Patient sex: F
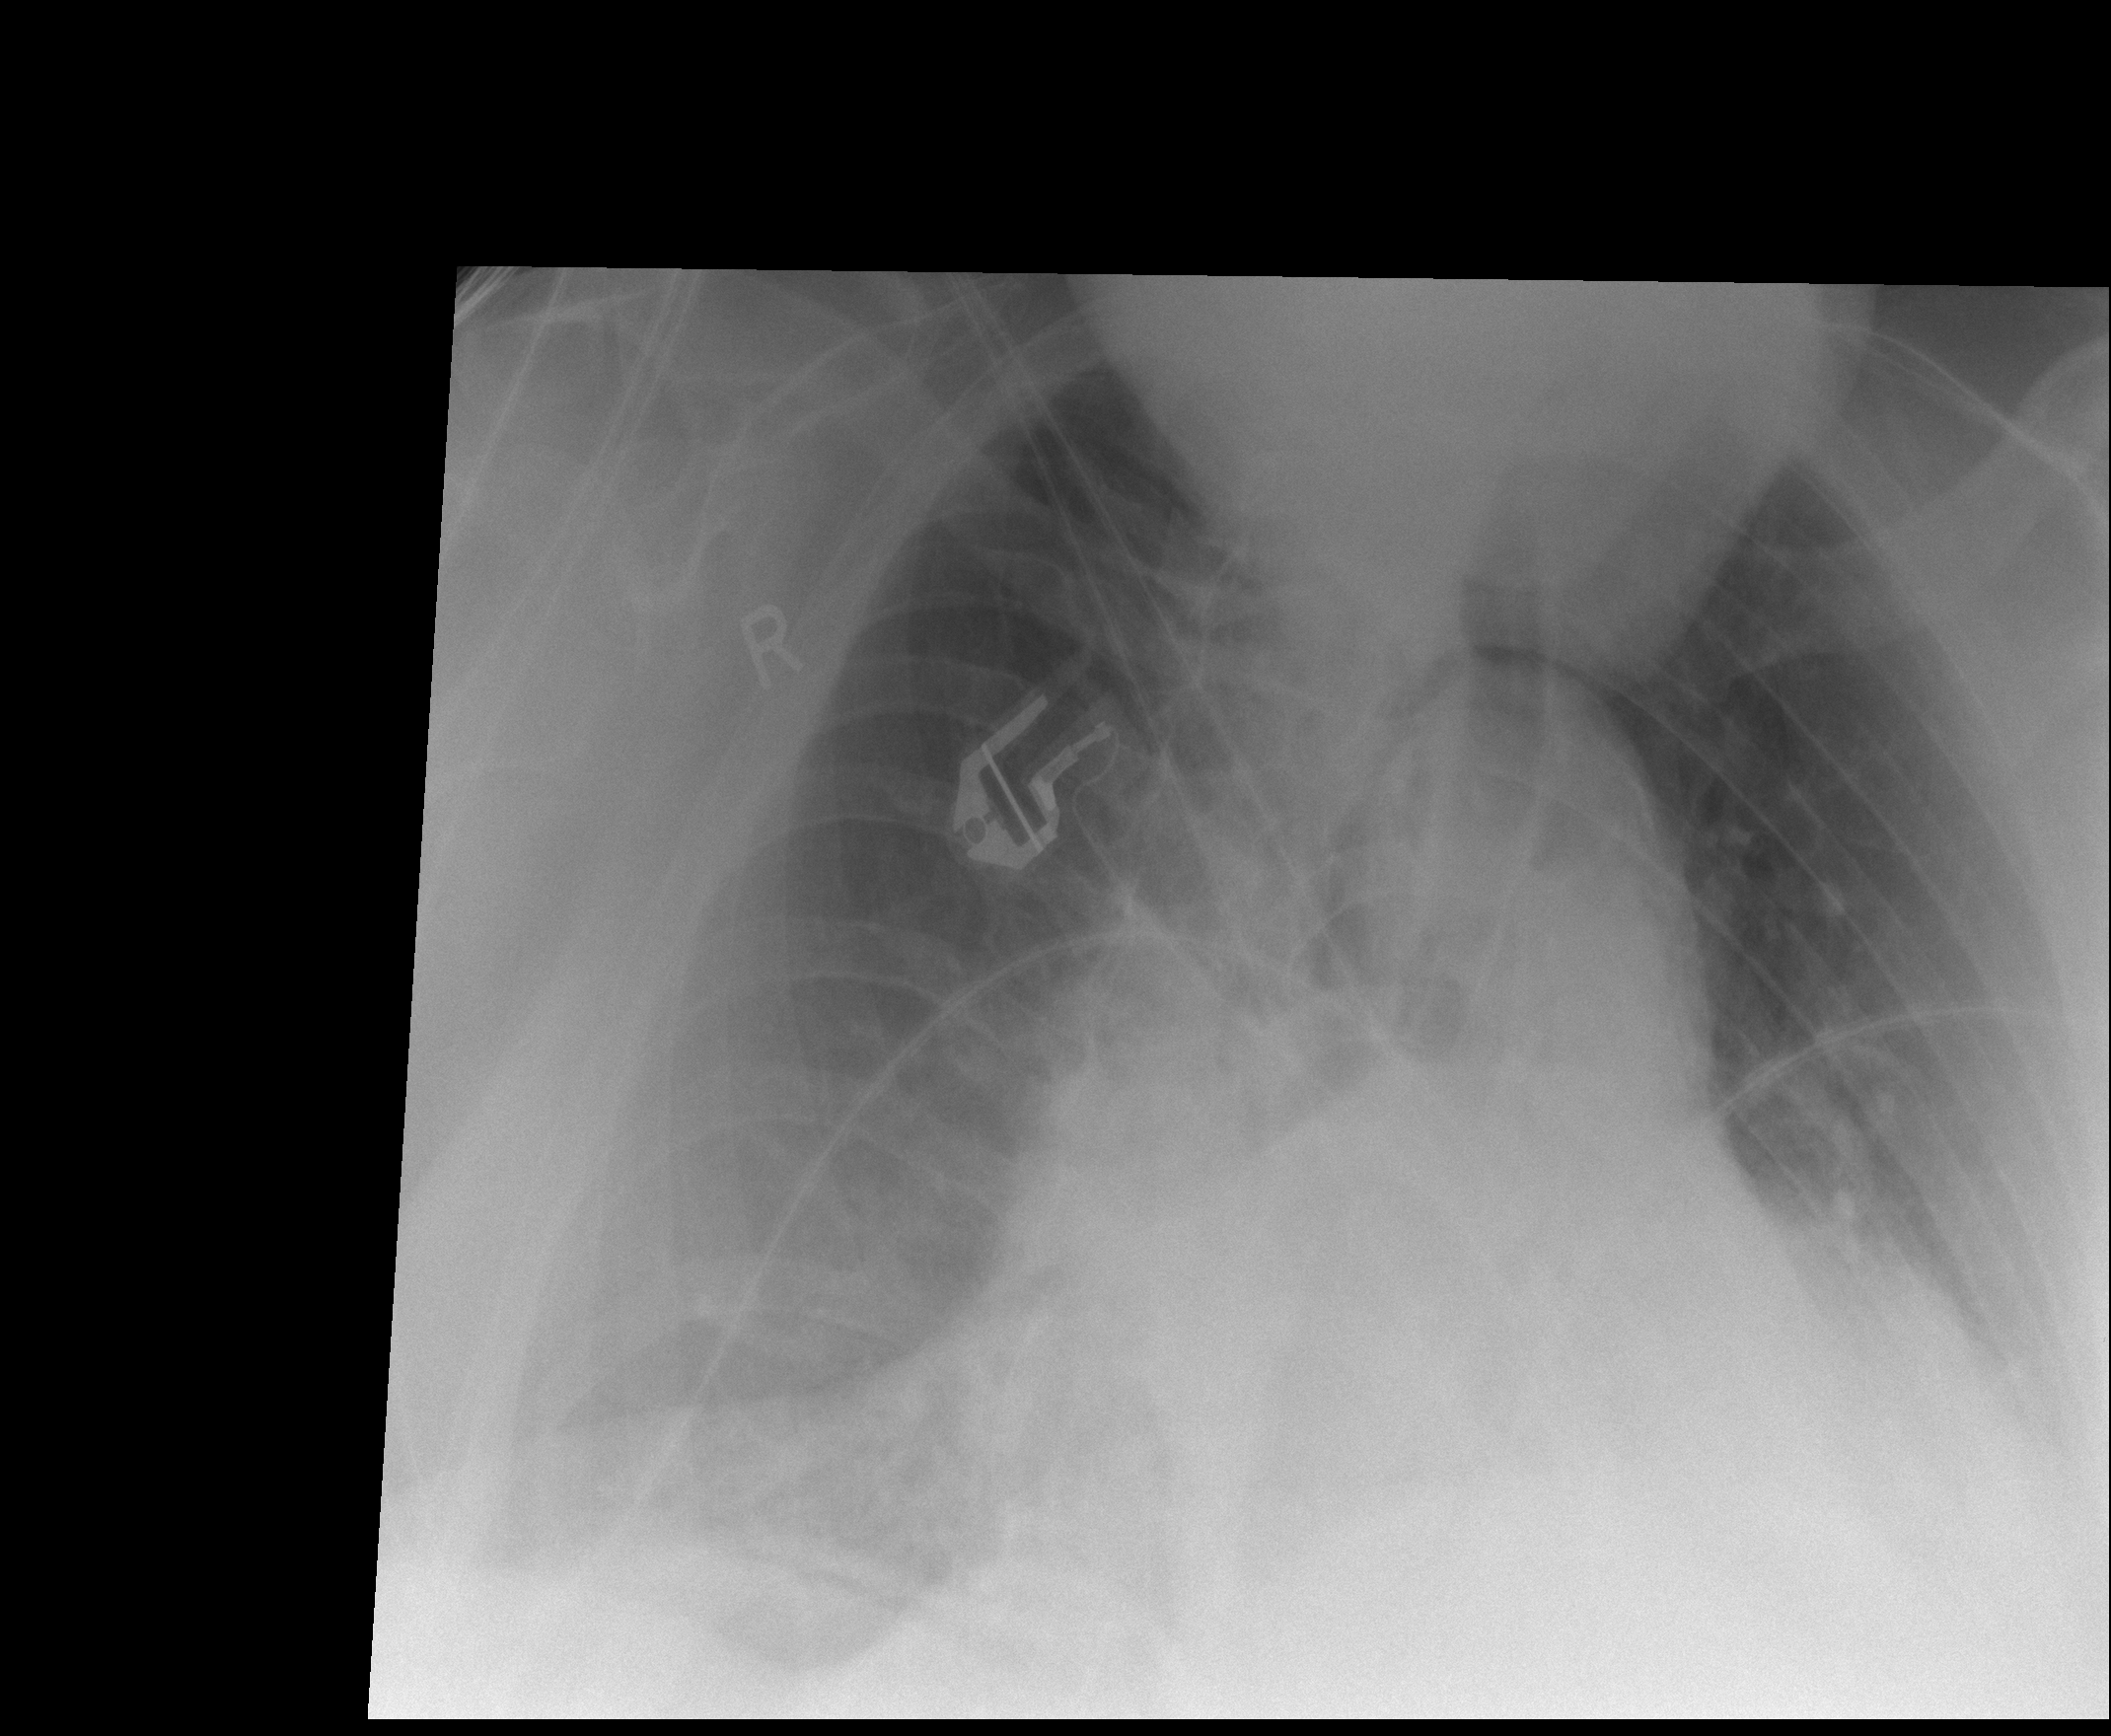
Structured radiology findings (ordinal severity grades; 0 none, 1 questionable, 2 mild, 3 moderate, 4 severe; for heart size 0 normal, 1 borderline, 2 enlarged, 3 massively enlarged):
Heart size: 0
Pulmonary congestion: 0
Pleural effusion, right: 2
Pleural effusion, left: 1
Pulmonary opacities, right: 0
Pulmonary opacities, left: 0
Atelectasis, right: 0
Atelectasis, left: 0